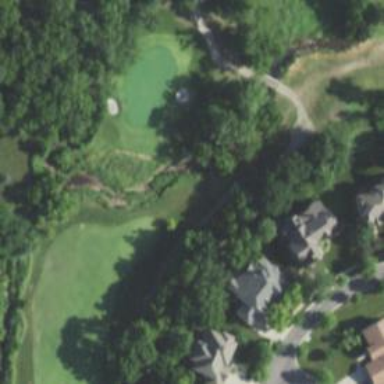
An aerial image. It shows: Path for both roads and golfers.